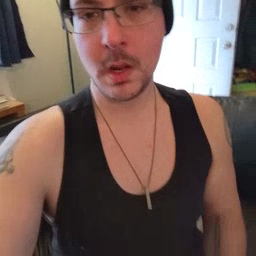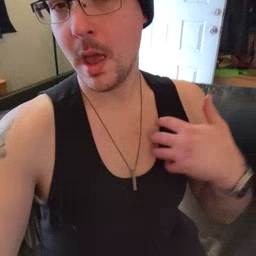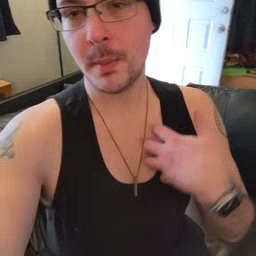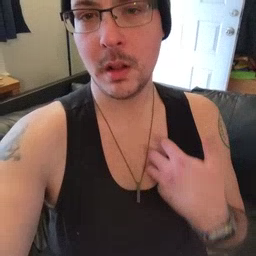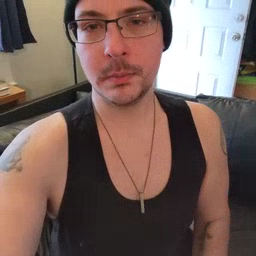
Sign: animal